Aerial crown-view tile of a tropical tree (Barro Colorado Island, Panama), acquired 20241112:
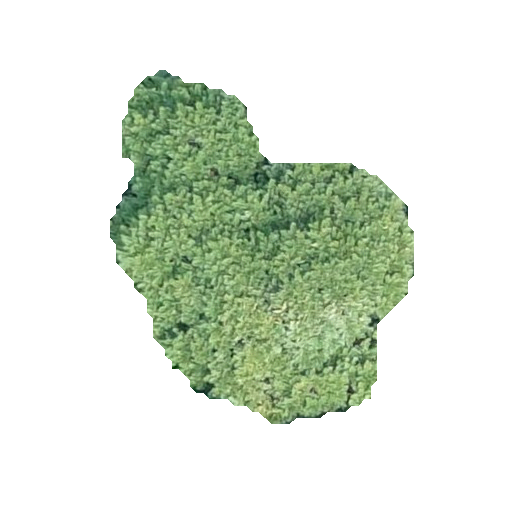
Species: Jacaranda copaia
GBIF accepted scientific name: Jacaranda copaia
Crown area: 108.752 m²